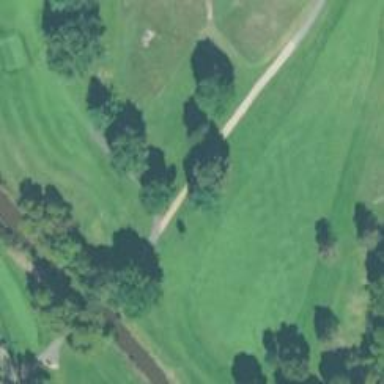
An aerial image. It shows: Path for both road and golf.